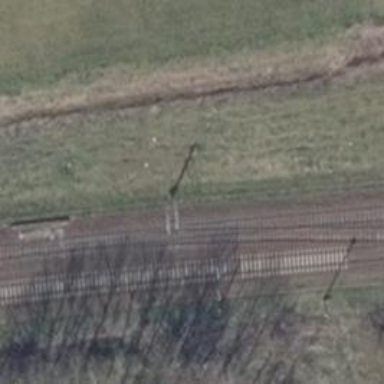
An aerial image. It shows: Railway track with contact lines for electrification.